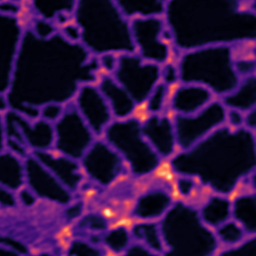
Label: Super-resolution ER image